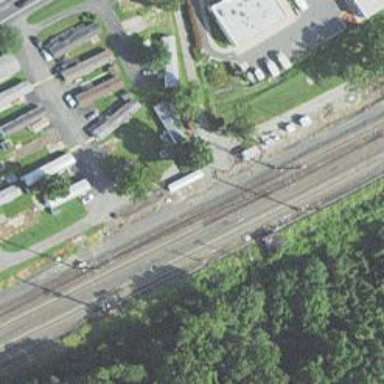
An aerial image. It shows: Railway junction.